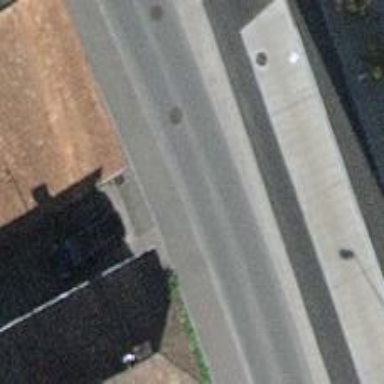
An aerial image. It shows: Bus stop with designated stop position for public transport.